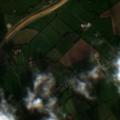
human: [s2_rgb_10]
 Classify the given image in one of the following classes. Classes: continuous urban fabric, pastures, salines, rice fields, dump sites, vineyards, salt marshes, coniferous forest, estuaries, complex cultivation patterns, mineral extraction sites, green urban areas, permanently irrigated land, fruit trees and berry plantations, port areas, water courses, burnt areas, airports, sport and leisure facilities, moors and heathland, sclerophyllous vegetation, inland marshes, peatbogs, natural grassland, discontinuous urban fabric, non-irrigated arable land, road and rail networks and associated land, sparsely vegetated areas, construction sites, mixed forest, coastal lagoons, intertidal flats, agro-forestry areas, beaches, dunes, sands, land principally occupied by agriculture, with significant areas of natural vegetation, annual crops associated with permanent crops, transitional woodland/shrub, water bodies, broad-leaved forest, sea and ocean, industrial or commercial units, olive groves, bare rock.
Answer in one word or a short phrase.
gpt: construction sites, non-irrigated arable land, pastures